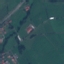
Land use / land cover class: Pasture